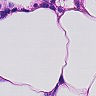
Metastatic tissue present: no